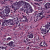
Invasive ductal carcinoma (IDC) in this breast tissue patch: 1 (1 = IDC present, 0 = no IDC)